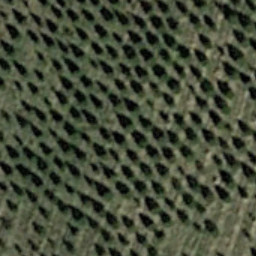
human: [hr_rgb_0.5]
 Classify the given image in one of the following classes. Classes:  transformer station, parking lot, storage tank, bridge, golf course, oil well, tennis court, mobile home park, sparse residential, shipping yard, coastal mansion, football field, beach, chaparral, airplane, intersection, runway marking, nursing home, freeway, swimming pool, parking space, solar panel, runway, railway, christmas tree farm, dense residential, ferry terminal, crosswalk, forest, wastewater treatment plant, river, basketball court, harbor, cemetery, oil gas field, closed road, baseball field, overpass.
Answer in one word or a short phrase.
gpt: christmas tree farm